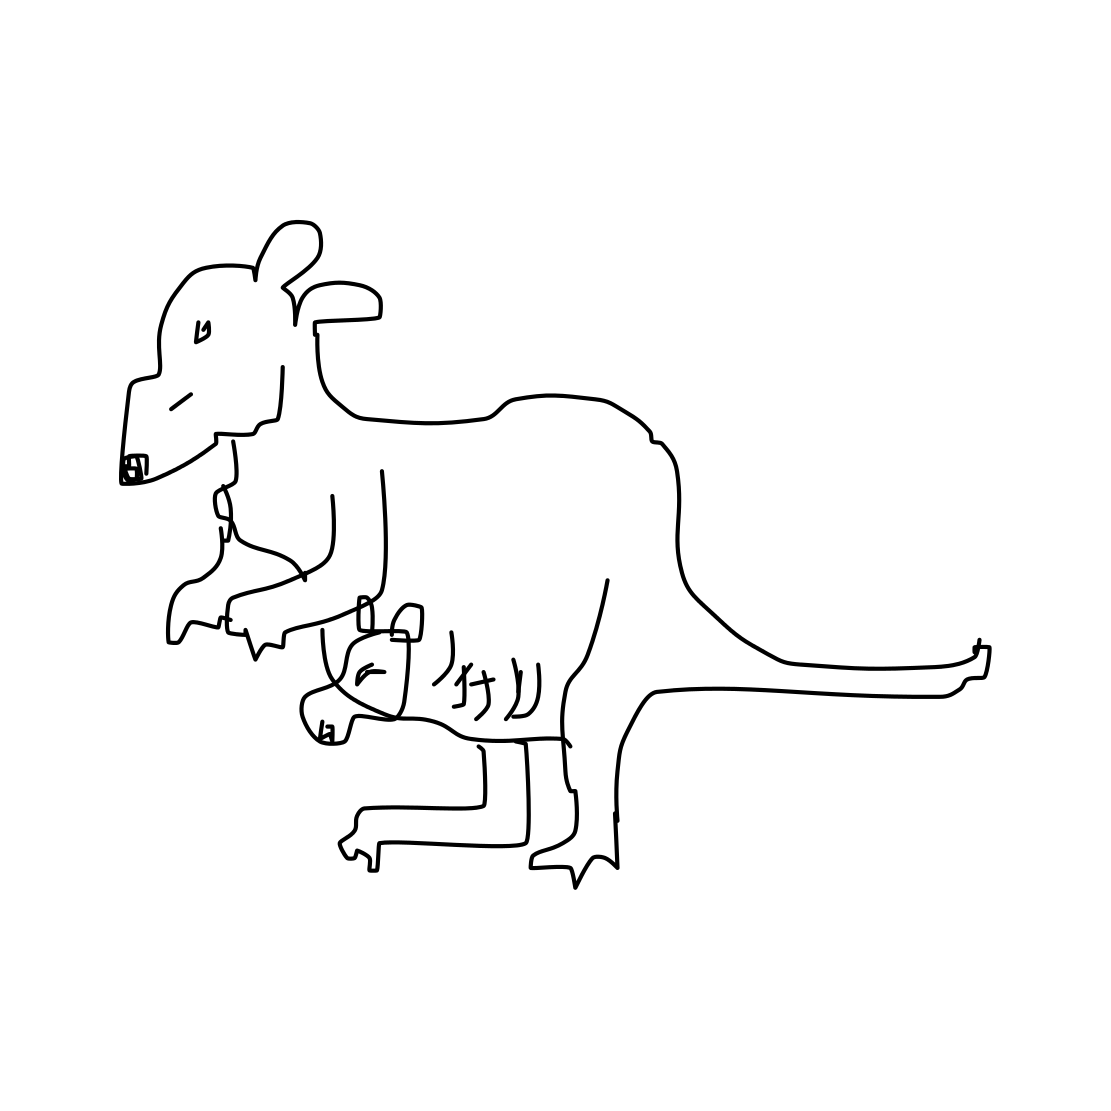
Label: kangaroo